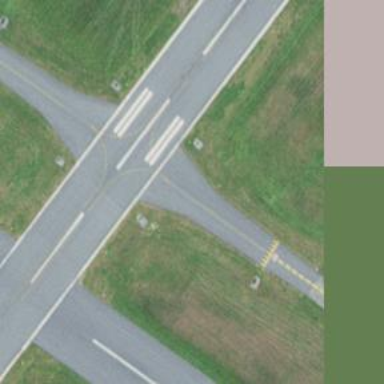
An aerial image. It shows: Image of taxiway at airport.